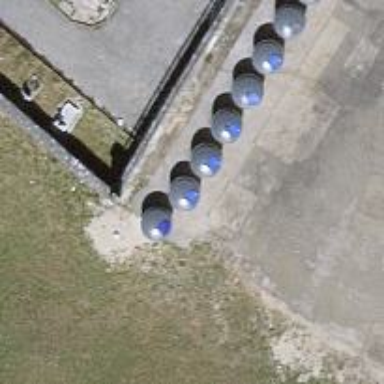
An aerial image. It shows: Recycling container at amenity designated for recycling.